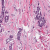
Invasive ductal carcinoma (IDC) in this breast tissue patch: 1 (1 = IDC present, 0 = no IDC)